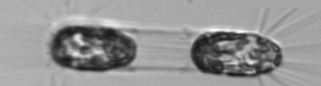
Label: Corethron_hystrix